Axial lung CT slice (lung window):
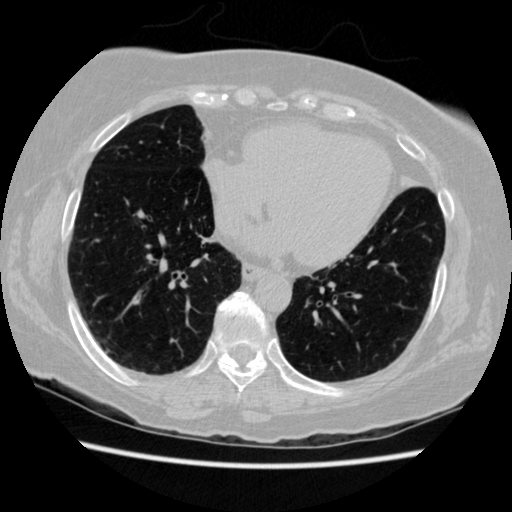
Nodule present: no